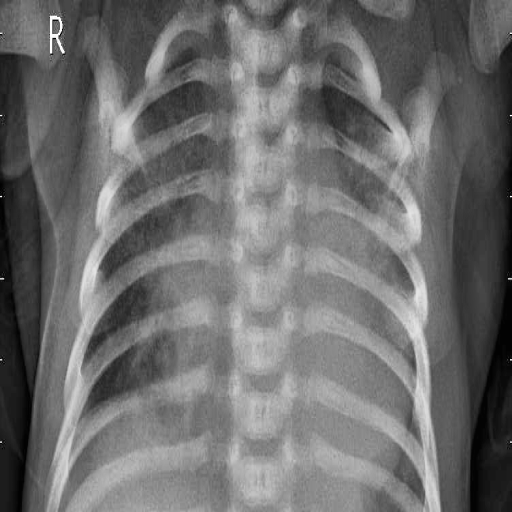
Finding: PNEUMONIA